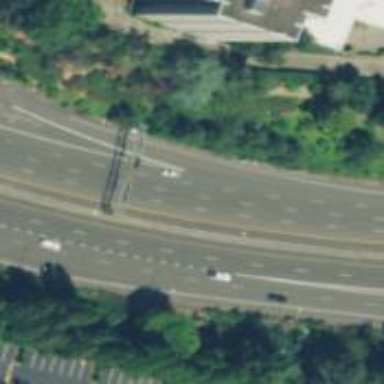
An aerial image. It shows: Motorway link.